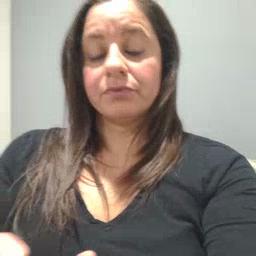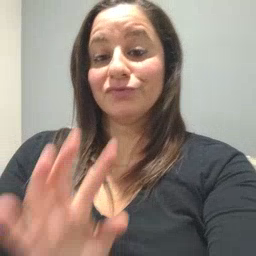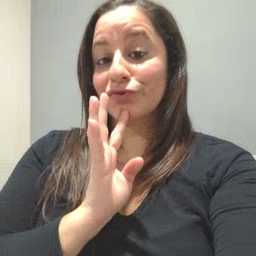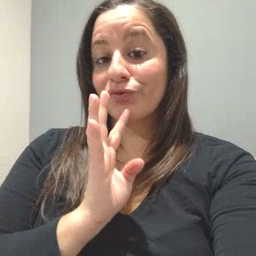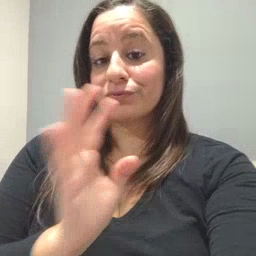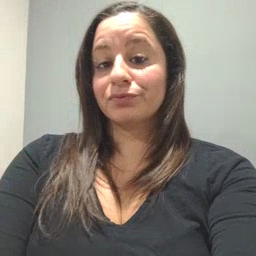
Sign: talk